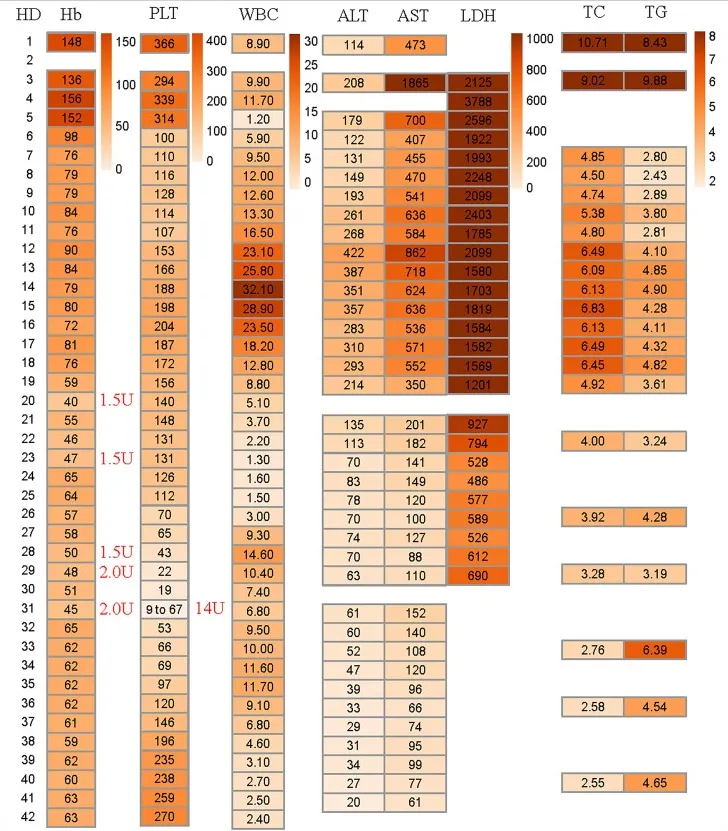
Changes in patient's blood routine, liver function within 42 days after admission. The reference range for each variable are shown in
Table 1. The amount of red blood cells and platelet administered to the patient are marked with red font on the right side of the corresponding time. HD, hospitalization day; Hb, hemoglobin; PLT, platelets; WBC, white blood cell; ALT, alanine aminotransferase; AST, aspartate aminotransferase; LDH, lactate dehydrogenase; TC, total cholesterol; TG, triglycerides.
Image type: pathology (immunostaining)